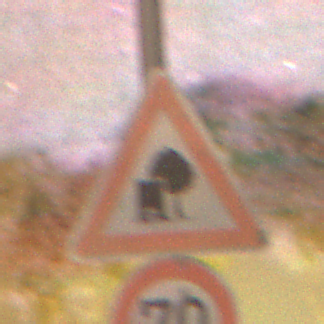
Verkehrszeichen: UnzureichendesLichtraumprofil
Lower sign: Geschwindigkeit70
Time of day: Night
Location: Outdoor (Nature)
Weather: Clear
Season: NotSpecified
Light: Natural